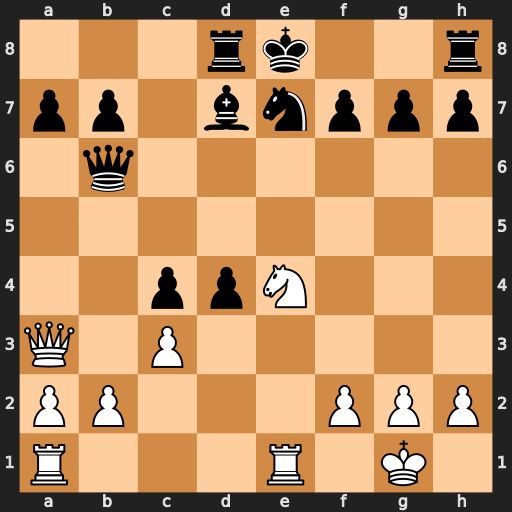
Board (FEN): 3rk2r/pp1bnppp/1q6/8/2ppN3/Q1P5/PP3PPP/R3R1K1
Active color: w
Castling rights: k
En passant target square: -
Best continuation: Nd6+ Qxd6 Qxd6